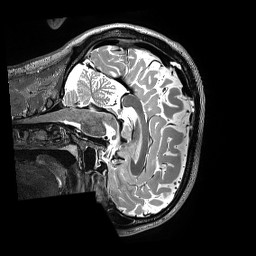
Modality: T2w
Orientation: sagittal